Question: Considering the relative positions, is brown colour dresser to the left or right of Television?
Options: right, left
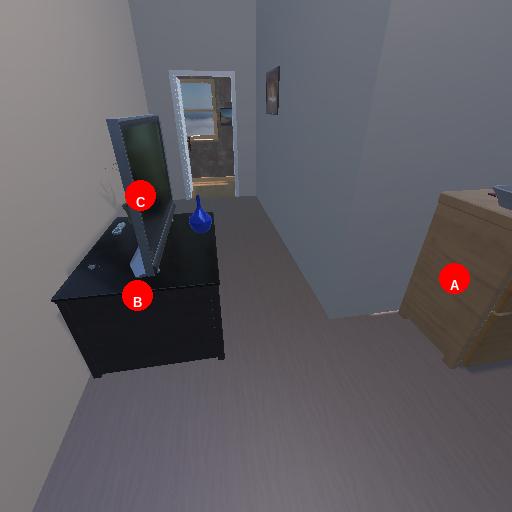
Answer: right